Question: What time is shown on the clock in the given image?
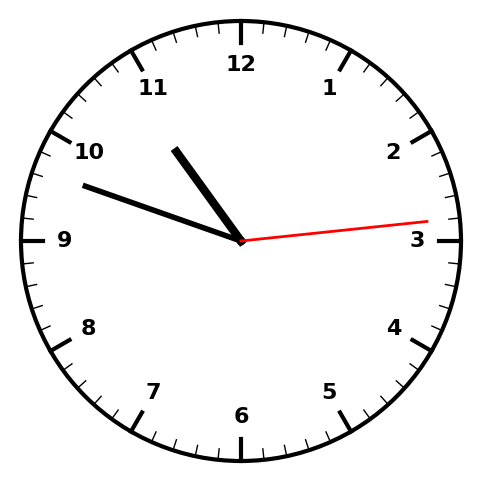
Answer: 10:48:14